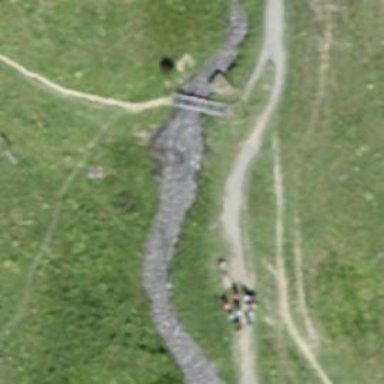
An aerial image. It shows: Tunnel passing through ditch.